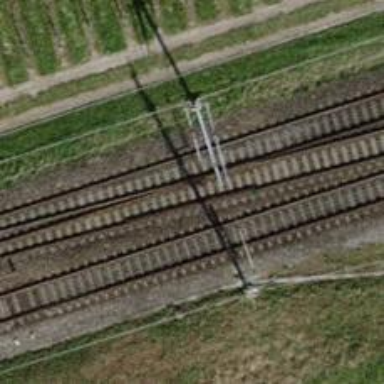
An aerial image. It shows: Single railway track with electrified contact line.